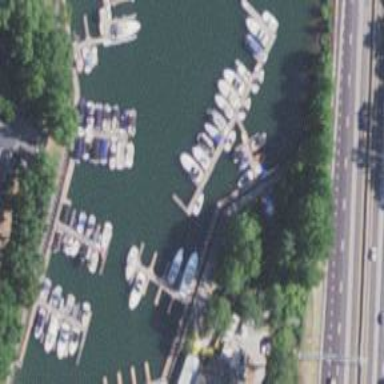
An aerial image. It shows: Marina on leisure land.